Field crop: maize
Growth stage: 2
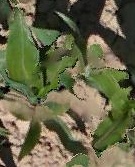
Species: maize